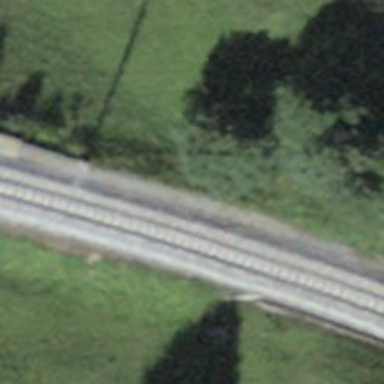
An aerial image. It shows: Narrow-gauge railway track with one electrified contact line.